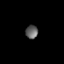
Tissue: prostate
Cell type: T cells
Senescence score: 0.7689
Nuclear area (px): 163
Mean DAPI intensity: 96.178